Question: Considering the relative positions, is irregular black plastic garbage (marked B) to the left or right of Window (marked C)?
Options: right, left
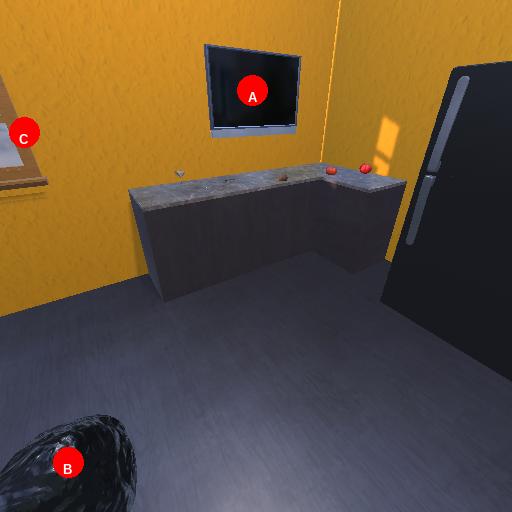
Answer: right